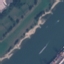
Land use / land cover class: River